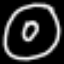
Label: donut